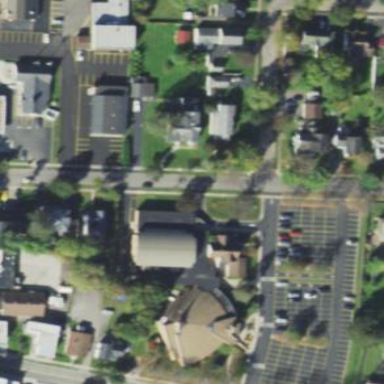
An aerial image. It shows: Building that serves as place of worship.